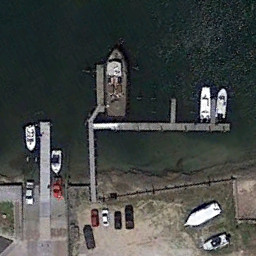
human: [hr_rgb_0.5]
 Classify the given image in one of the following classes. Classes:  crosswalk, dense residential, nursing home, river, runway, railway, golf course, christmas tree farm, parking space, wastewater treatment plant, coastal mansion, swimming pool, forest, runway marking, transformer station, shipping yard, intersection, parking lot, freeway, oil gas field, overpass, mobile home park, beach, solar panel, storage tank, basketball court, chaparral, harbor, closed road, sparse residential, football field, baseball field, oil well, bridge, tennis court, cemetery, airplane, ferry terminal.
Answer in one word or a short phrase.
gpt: ferry terminal